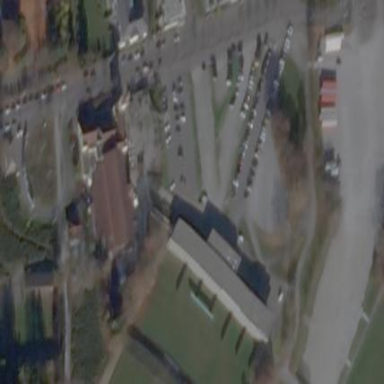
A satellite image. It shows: Parking area with surface.